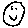
Label: smiley face